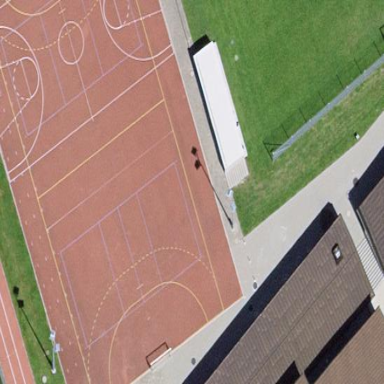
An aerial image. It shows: Multi-sport pitch for leisure activities.